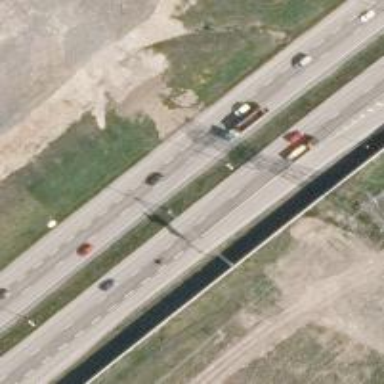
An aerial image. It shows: Motorway junction.